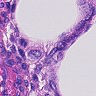
Metastatic tissue present: yes